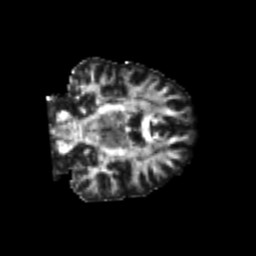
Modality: FA
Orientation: coronal
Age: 23
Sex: female
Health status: healthy
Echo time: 0.074 s